Pattern: EncQuality
Description: Randomly encode (reduce) the quality of an image.
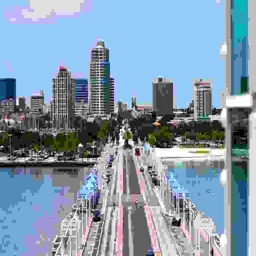
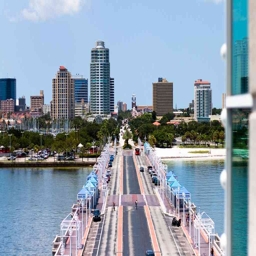
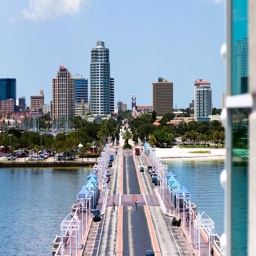
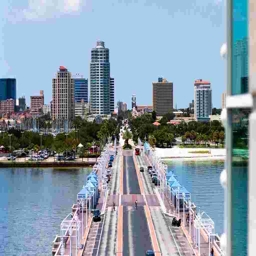